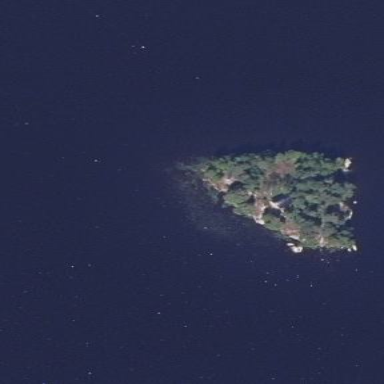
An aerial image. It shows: Islet.